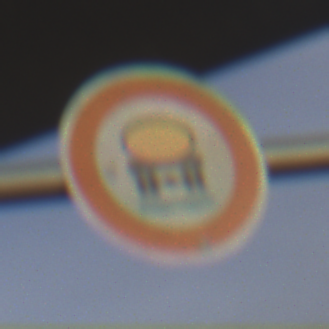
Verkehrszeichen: VerbotFahrzeugeWassergefaehrdenderLadung
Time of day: SunriseSunset
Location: Outdoor (Suburban)
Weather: PartlyCloudy
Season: NotSpecified
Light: Natural